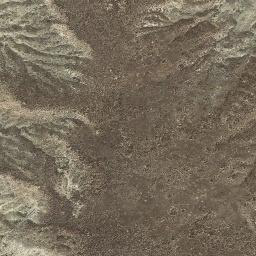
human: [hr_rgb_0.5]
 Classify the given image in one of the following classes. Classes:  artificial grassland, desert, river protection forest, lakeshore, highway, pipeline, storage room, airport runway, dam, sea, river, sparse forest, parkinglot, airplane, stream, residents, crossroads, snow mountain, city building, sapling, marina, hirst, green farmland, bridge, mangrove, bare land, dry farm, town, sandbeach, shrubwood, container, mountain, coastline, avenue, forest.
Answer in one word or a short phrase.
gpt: mountain